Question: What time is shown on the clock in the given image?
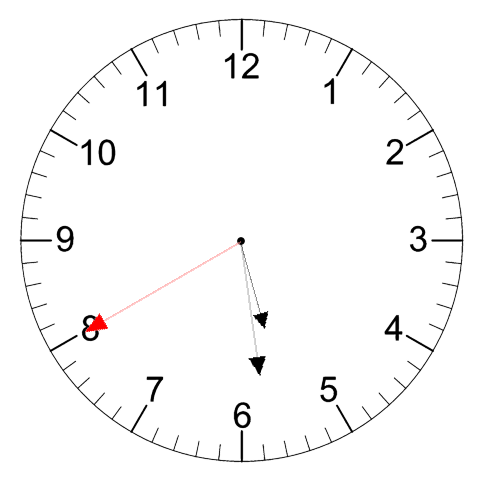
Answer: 05:28:40